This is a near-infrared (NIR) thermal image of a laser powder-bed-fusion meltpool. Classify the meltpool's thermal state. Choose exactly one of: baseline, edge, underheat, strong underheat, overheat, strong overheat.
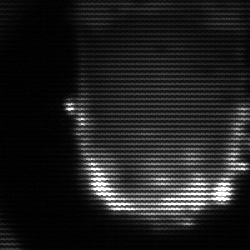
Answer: baseline